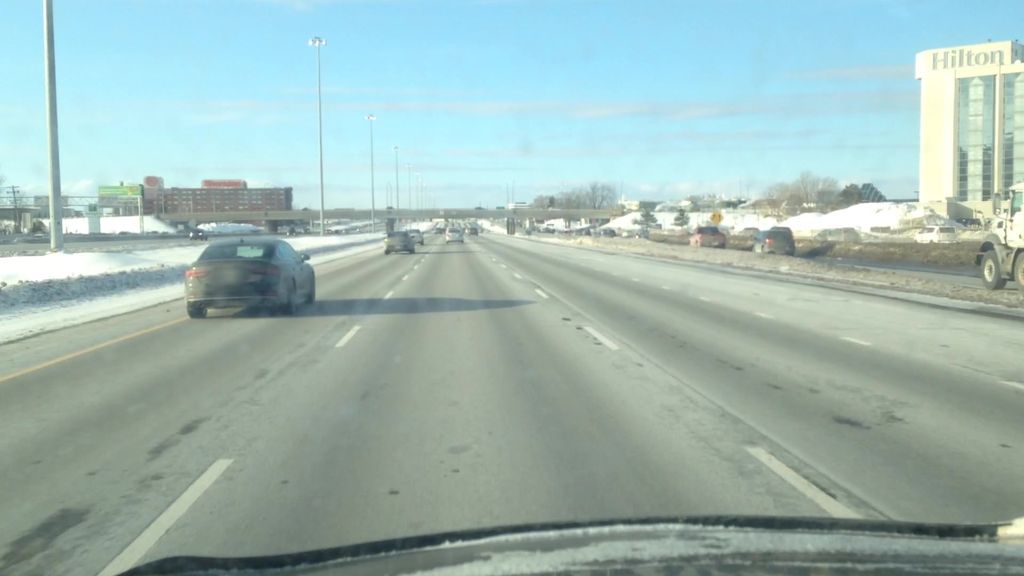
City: montreal